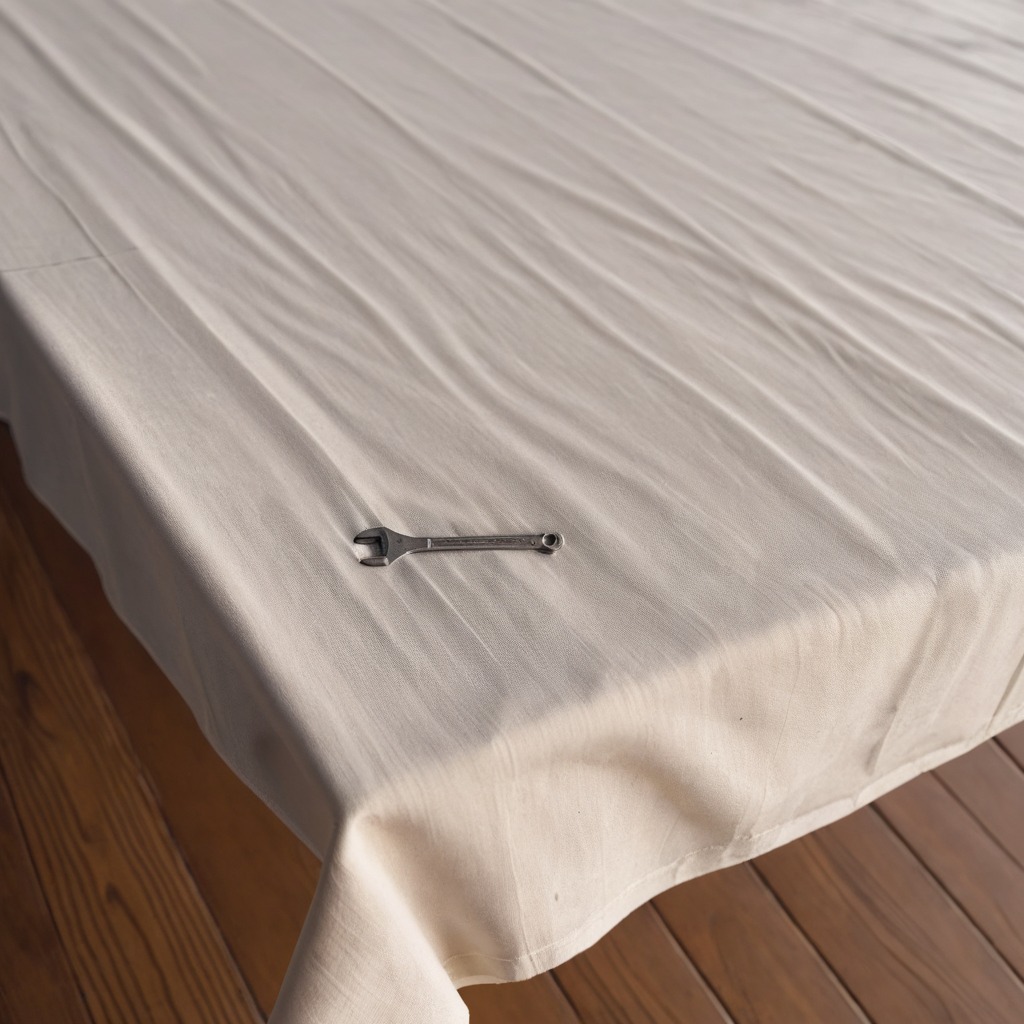
An wrench lying on a wooden table in an outdoor workshop during daytime bright natural light soft shadows worn but beneath the cloth